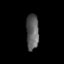
Tissue: skin
Cell type: T cells
Senescence score: 0.7164
Nuclear area (px): 438
Mean DAPI intensity: 93.616